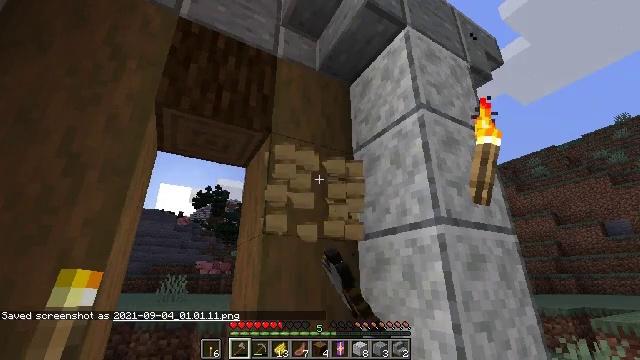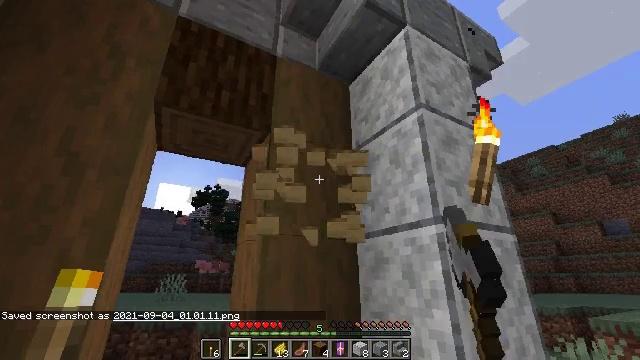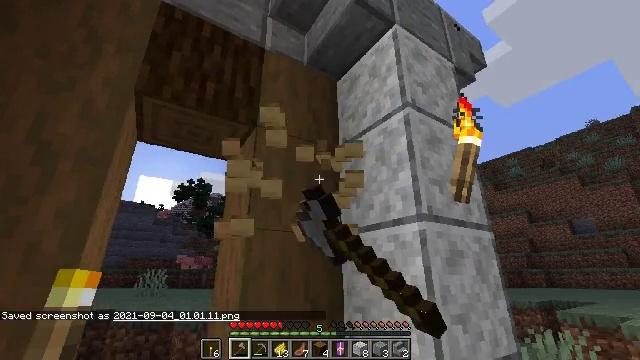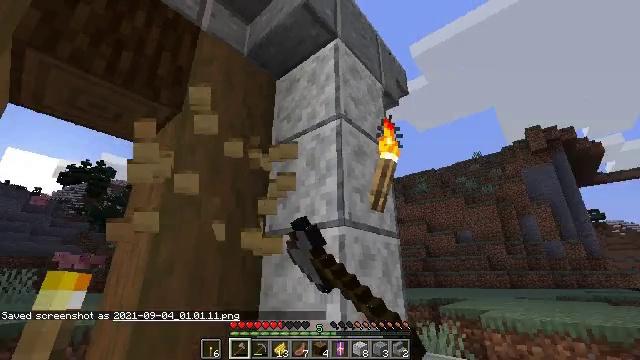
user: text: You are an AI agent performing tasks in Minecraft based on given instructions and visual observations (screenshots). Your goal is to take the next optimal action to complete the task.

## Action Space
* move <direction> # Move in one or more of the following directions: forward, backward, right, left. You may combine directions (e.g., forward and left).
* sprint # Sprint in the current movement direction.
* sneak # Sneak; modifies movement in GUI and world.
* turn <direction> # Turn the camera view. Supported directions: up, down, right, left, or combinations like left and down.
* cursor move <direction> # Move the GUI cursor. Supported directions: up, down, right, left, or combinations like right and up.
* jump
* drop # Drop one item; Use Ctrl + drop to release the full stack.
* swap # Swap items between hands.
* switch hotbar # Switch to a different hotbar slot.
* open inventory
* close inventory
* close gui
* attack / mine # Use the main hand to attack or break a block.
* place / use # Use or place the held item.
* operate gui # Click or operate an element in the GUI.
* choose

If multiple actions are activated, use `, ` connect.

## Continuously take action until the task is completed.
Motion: motion action
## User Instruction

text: Attack the wall to gather the purple wall banner.
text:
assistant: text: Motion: attack / mine
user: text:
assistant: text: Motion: turn right, attack / mine
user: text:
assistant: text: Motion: turn right
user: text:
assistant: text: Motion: no_op